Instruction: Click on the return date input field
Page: home
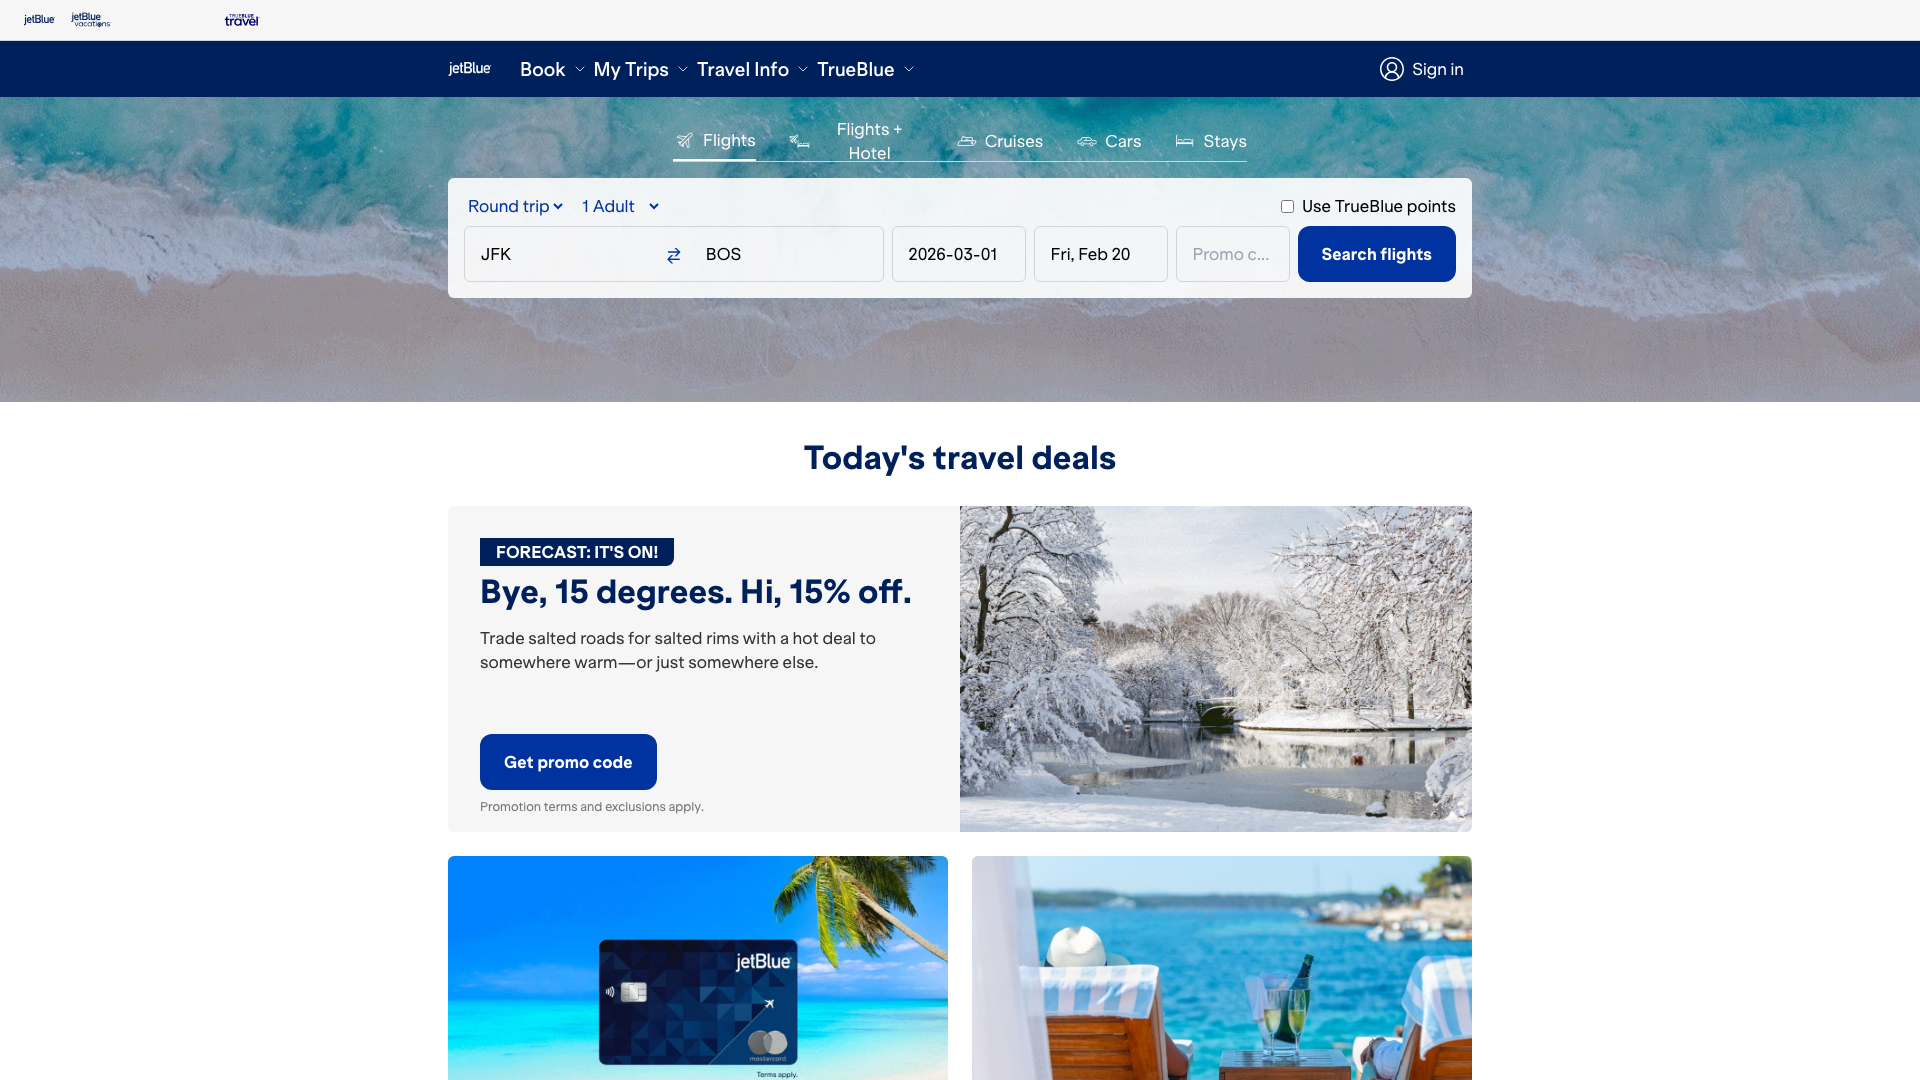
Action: click